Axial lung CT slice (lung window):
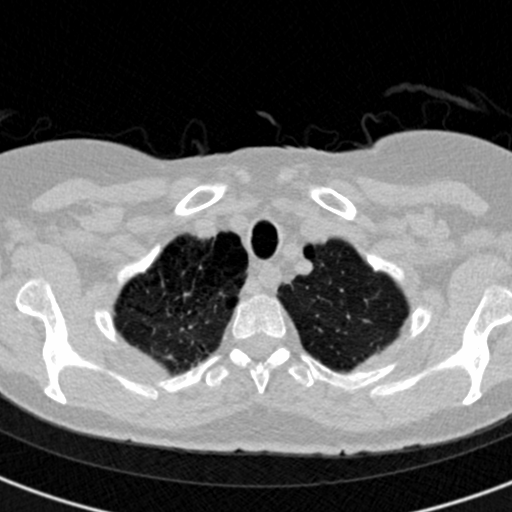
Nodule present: no